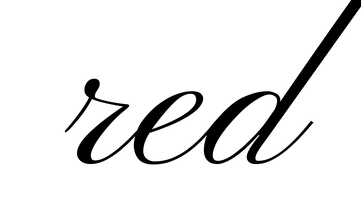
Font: PinyonScript-Regular